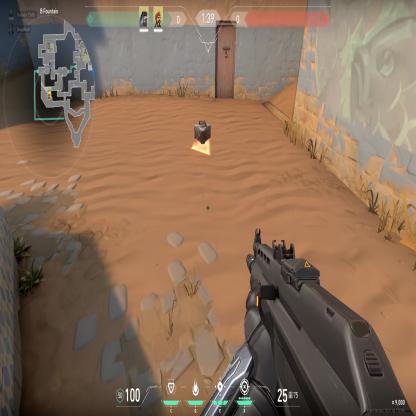
Label: dropped spike